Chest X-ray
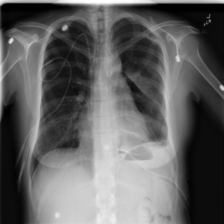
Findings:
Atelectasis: negative
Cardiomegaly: negative
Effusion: negative
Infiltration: negative
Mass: negative
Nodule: negative
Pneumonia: negative
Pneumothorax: negative
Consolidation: negative
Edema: negative
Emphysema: negative
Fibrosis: negative
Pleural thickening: negative
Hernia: negative